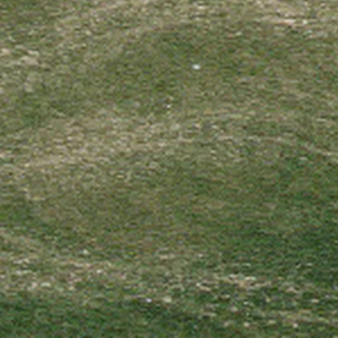
Label: other